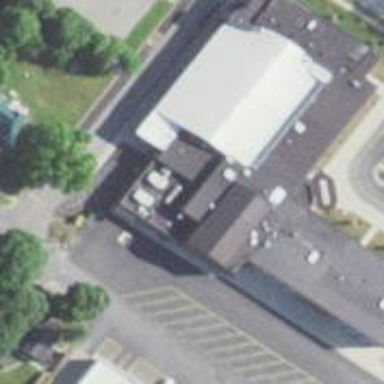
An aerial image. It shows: School building.